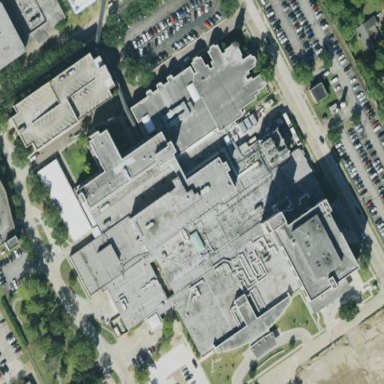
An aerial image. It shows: Healthcare facility identified as hospital.